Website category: book
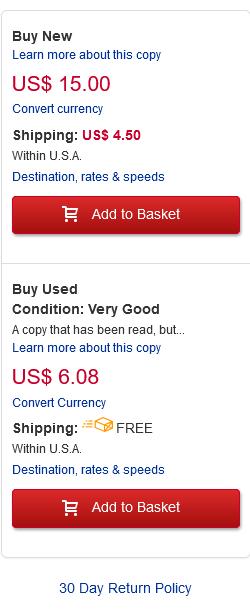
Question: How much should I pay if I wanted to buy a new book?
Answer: US$ 15.00

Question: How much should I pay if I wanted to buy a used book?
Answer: US$ 6.08

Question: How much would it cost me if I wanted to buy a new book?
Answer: US$ 15.00

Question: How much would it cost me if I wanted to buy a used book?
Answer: US$ 6.08

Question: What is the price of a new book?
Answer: US$ 15.00

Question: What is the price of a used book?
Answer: US$ 6.08

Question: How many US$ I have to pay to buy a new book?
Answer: US$ 15.00

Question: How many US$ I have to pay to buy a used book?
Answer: US$ 6.08

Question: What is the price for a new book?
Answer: US$ 15.00

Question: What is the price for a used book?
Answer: US$ 6.08

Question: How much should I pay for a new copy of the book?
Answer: US$ 15.00

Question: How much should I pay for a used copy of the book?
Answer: US$ 6.08

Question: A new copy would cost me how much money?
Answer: US$ 15.00

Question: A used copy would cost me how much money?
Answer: US$ 6.08

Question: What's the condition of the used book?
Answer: Very Good

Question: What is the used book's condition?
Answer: Very Good

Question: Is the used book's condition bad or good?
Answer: Very Good

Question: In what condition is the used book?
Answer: Very Good

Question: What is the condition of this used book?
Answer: Very Good

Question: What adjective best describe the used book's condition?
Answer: Very Good

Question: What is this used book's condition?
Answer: Very Good

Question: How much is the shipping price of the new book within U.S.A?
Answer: US$ 4.50

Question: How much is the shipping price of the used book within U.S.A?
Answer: FREE

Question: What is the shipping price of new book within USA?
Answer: US$ 4.50

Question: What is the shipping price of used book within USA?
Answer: FREE

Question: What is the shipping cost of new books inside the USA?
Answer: US$ 4.50

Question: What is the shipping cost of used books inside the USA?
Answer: FREE

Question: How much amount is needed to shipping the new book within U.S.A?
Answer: US$ 4.50

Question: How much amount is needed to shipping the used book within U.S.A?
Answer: FREE

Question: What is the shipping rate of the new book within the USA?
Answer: US$ 4.50

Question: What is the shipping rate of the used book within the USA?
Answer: FREE

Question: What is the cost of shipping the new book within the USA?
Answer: US$ 4.50

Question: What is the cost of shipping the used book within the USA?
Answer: FREE

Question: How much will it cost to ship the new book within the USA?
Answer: US$ 4.50

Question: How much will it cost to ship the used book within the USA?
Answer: FREE